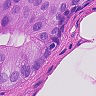
Metastatic tissue present: yes